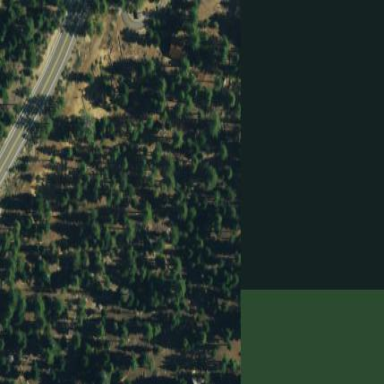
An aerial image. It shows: Greenfield woodland with needle-leaved evergreen trees.